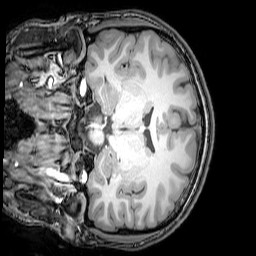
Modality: T1w
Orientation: coronal
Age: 20
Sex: male
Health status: healthy
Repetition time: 0.081 s
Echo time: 0.037 s